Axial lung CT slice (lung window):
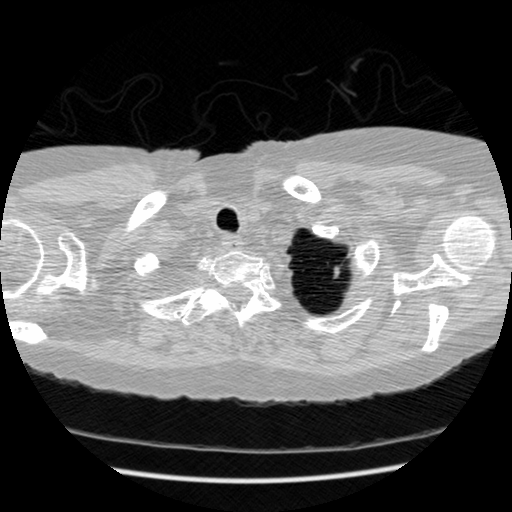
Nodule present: no